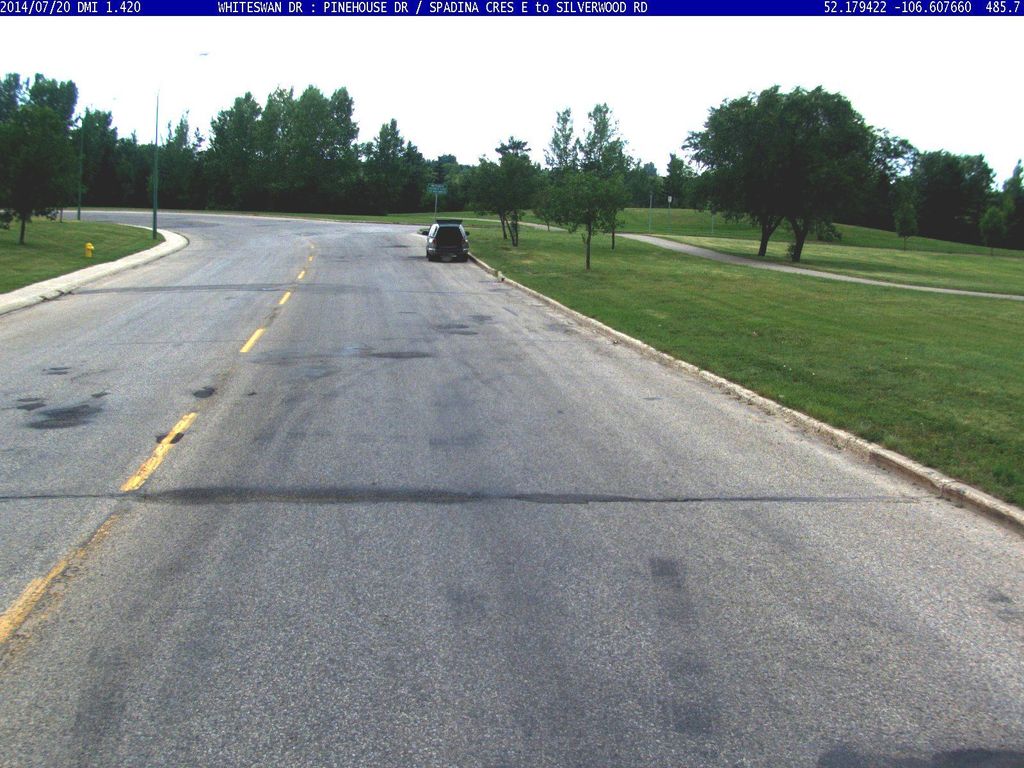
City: saskatoon